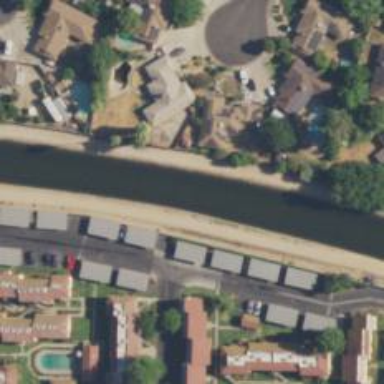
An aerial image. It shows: Canal.